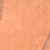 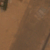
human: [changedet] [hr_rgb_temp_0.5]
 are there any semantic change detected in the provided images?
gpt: A subdivision was edified in the area.